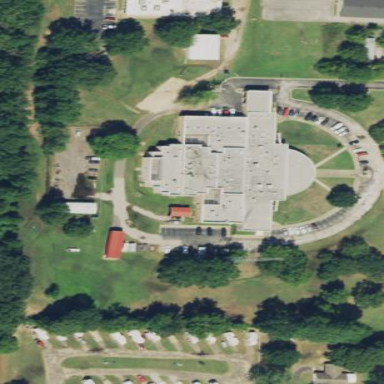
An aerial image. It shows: Police building.